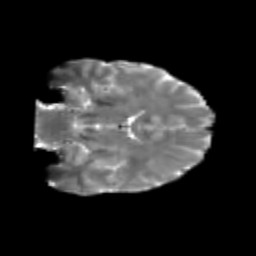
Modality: T2w
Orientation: coronal
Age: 29
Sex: male
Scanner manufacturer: siemens
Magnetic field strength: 3 T
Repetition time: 1.8 s
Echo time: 0.07 s